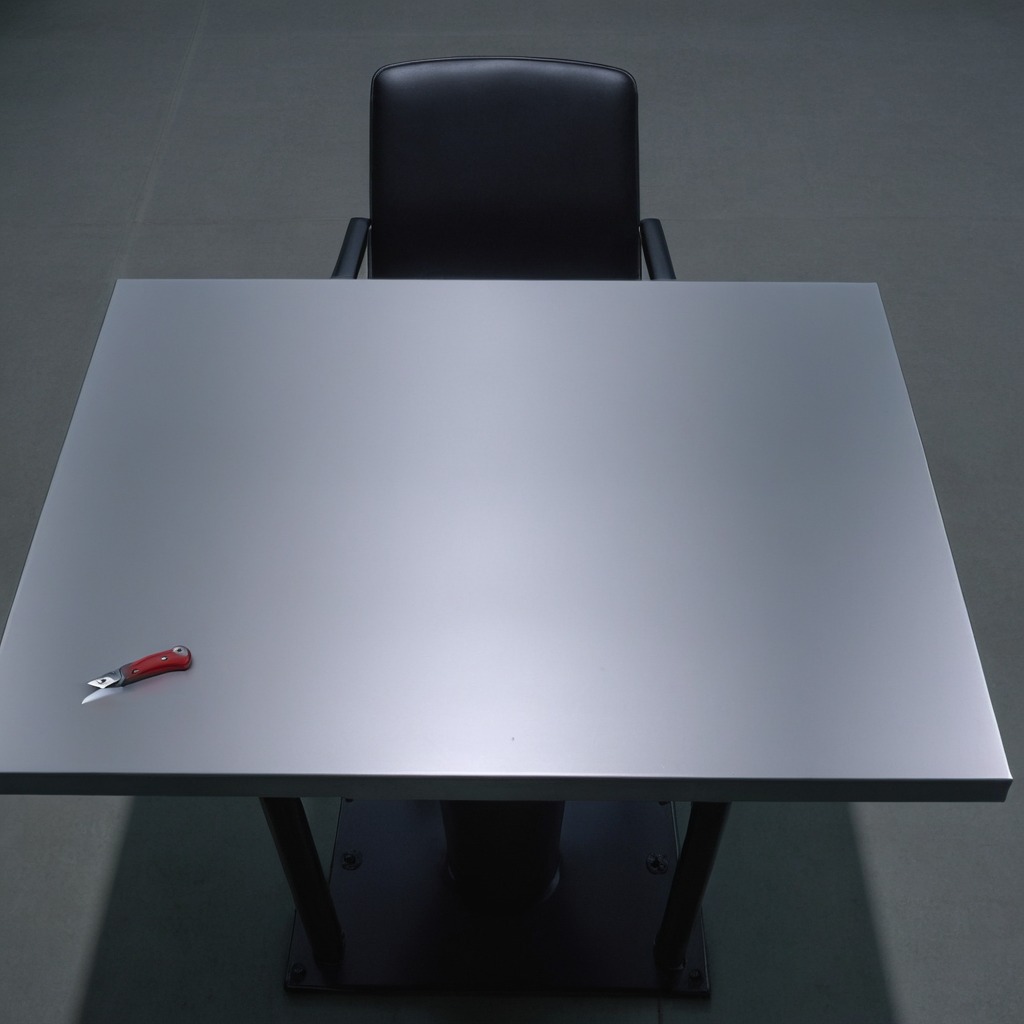
A utility knife is lying on the tabletop.